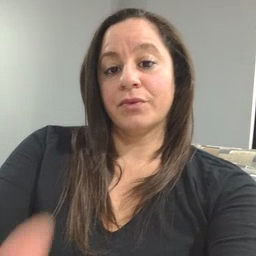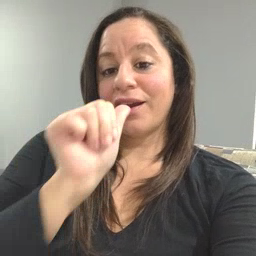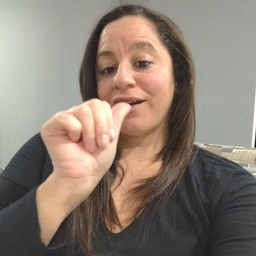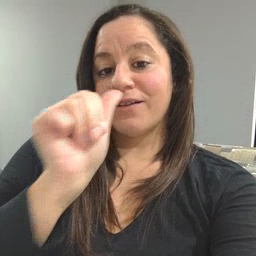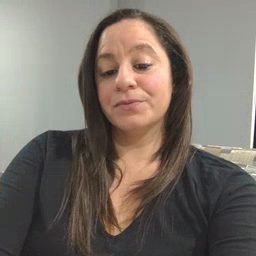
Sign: nuts